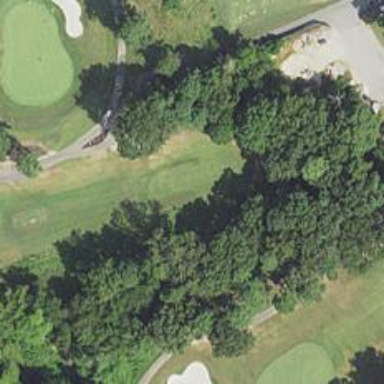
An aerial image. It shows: Grass area designated as golf tee.